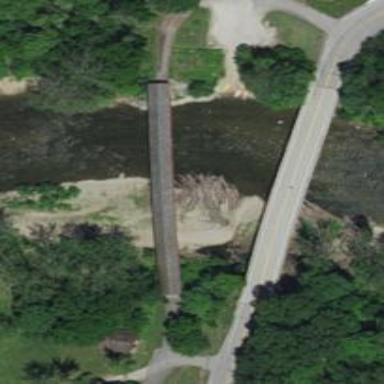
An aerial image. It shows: Covered footway bridge.